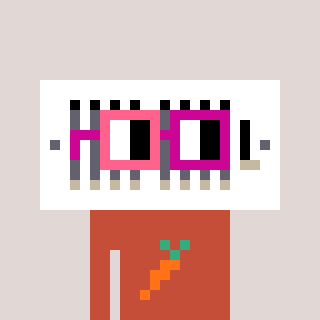
a pixel art character with square pink and red glasses, a vent-shaped head and a rust-colored body on a warm background